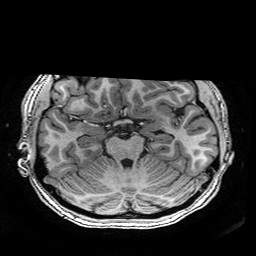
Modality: T1w
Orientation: coronal
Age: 20
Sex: female
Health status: healthy